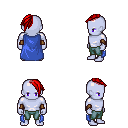
a pixel art fantasy rpg character, male body template, dark elf, purple skin, blue cape, teal pants, red long mohawk hairstyle, cloth bracers, four views (front, back, left, right), 2x2 character sprite sheet, small pixel art, hard edges, no anti-aliasing